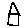
Label: house